Interaction volume radius: 10 \u00c5
Interaction volume height: 20 \u00c5
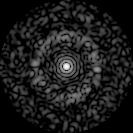
Disorder parameter: 0.8407